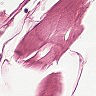
Metastatic tissue present: no